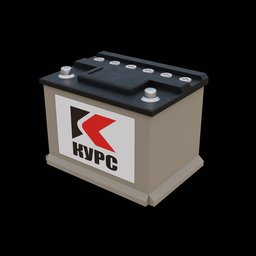
Label: electronics